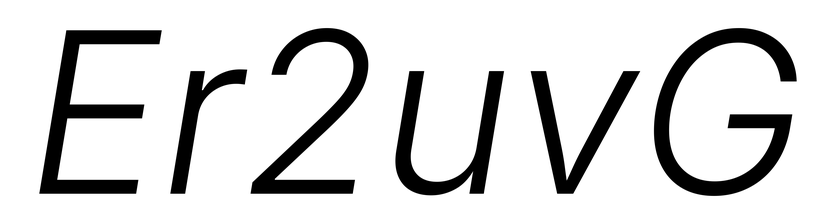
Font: Inter-Italic_Light_Italic